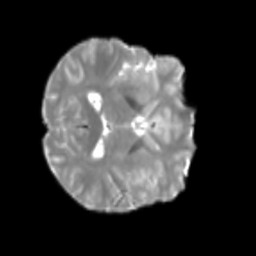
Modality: T2w
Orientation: axial
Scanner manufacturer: siemens
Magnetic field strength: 3 T
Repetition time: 4 s
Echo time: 0.0594 s